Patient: sex M, age 35
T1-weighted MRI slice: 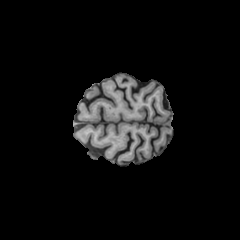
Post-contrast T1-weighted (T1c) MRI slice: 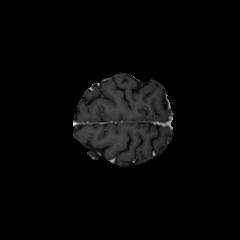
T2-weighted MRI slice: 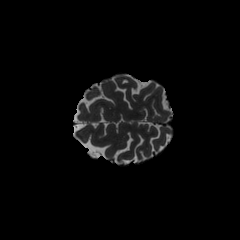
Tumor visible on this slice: yes
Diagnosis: Astrocytoma, IDH-mutant
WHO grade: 3